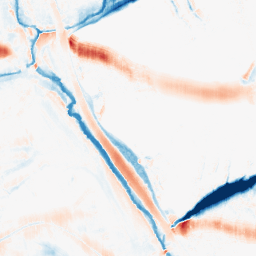
Category: morphological
Decomposition family: morphological_ellipse
Decomposition parameters: operation: average
width: 30
height: 10
Upsampling method: sinc_hamming
Upsampling parameters: scale: 4
kernel_size: 8
Upsampling scale: 4